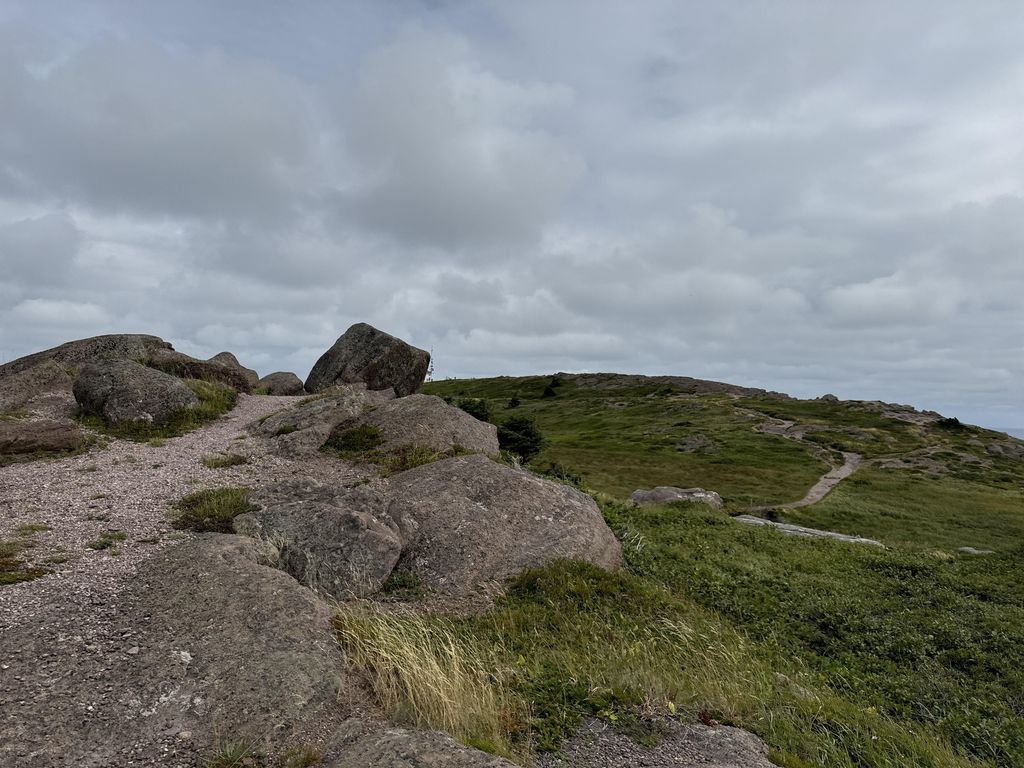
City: st_johns